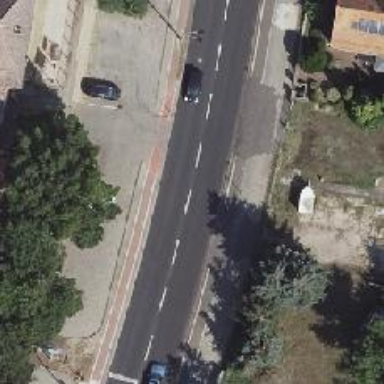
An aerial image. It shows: Secondary road with asphalt surface. It has lane markings and cycle track on both sides. The sidewalk is on the left side.